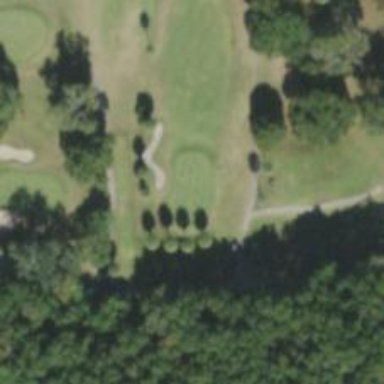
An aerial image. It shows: Golf hole.